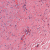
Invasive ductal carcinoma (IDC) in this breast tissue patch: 0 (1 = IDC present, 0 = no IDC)